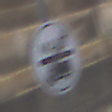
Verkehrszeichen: EndeMautpflicht
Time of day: Midday
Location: Outdoor (Urban)
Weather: Overcast
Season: NotSpecified
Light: Natural